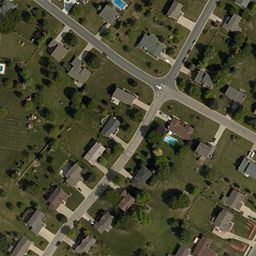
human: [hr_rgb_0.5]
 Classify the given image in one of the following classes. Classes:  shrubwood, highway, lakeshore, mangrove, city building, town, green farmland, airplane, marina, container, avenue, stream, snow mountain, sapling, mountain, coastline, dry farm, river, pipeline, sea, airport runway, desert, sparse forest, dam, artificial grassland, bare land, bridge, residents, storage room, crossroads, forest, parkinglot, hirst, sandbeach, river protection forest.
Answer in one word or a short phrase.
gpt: town